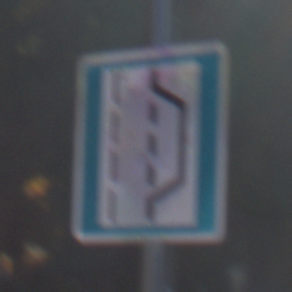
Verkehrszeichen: NothalteUndPannenbucht
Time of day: MorningAfternoon
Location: Outdoor (Suburban)
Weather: Clear
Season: NotSpecified
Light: Natural